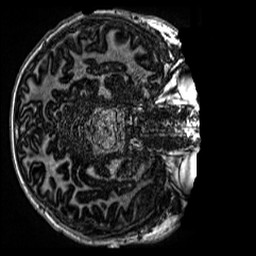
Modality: MP2RAGE
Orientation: axial
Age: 13
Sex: male
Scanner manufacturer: siemens
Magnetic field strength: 3 T
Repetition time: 4 s
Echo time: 0.00299 s